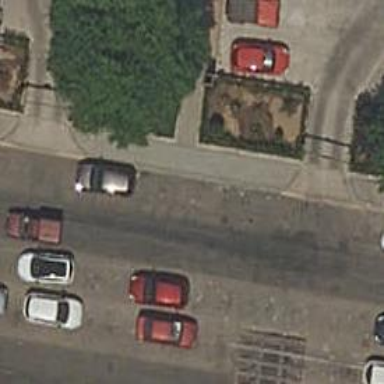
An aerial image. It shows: Footway made of paving stones.